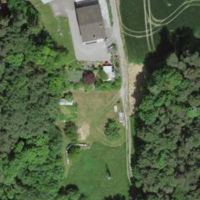
EUNIS habitat code: 44
Species observed at this site:
Prunus spinosa